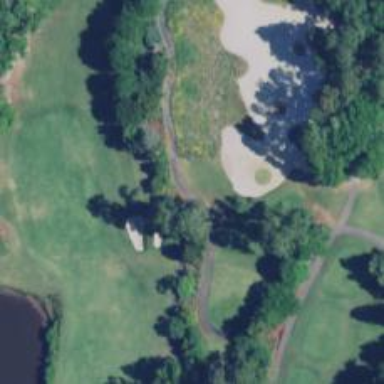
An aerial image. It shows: Service road designated as golf cart path.